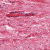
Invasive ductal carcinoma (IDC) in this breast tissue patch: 0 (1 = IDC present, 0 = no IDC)